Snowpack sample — Loveland Pass, Silver Plume, Colorado, USA (2/11/26, 12:00 PM MST)
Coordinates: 39.663, -105.886
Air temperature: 35 °F
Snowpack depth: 82 cm
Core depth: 20 cm
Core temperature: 17.6 °F
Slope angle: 13°, slope face: 12°
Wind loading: high
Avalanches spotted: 1
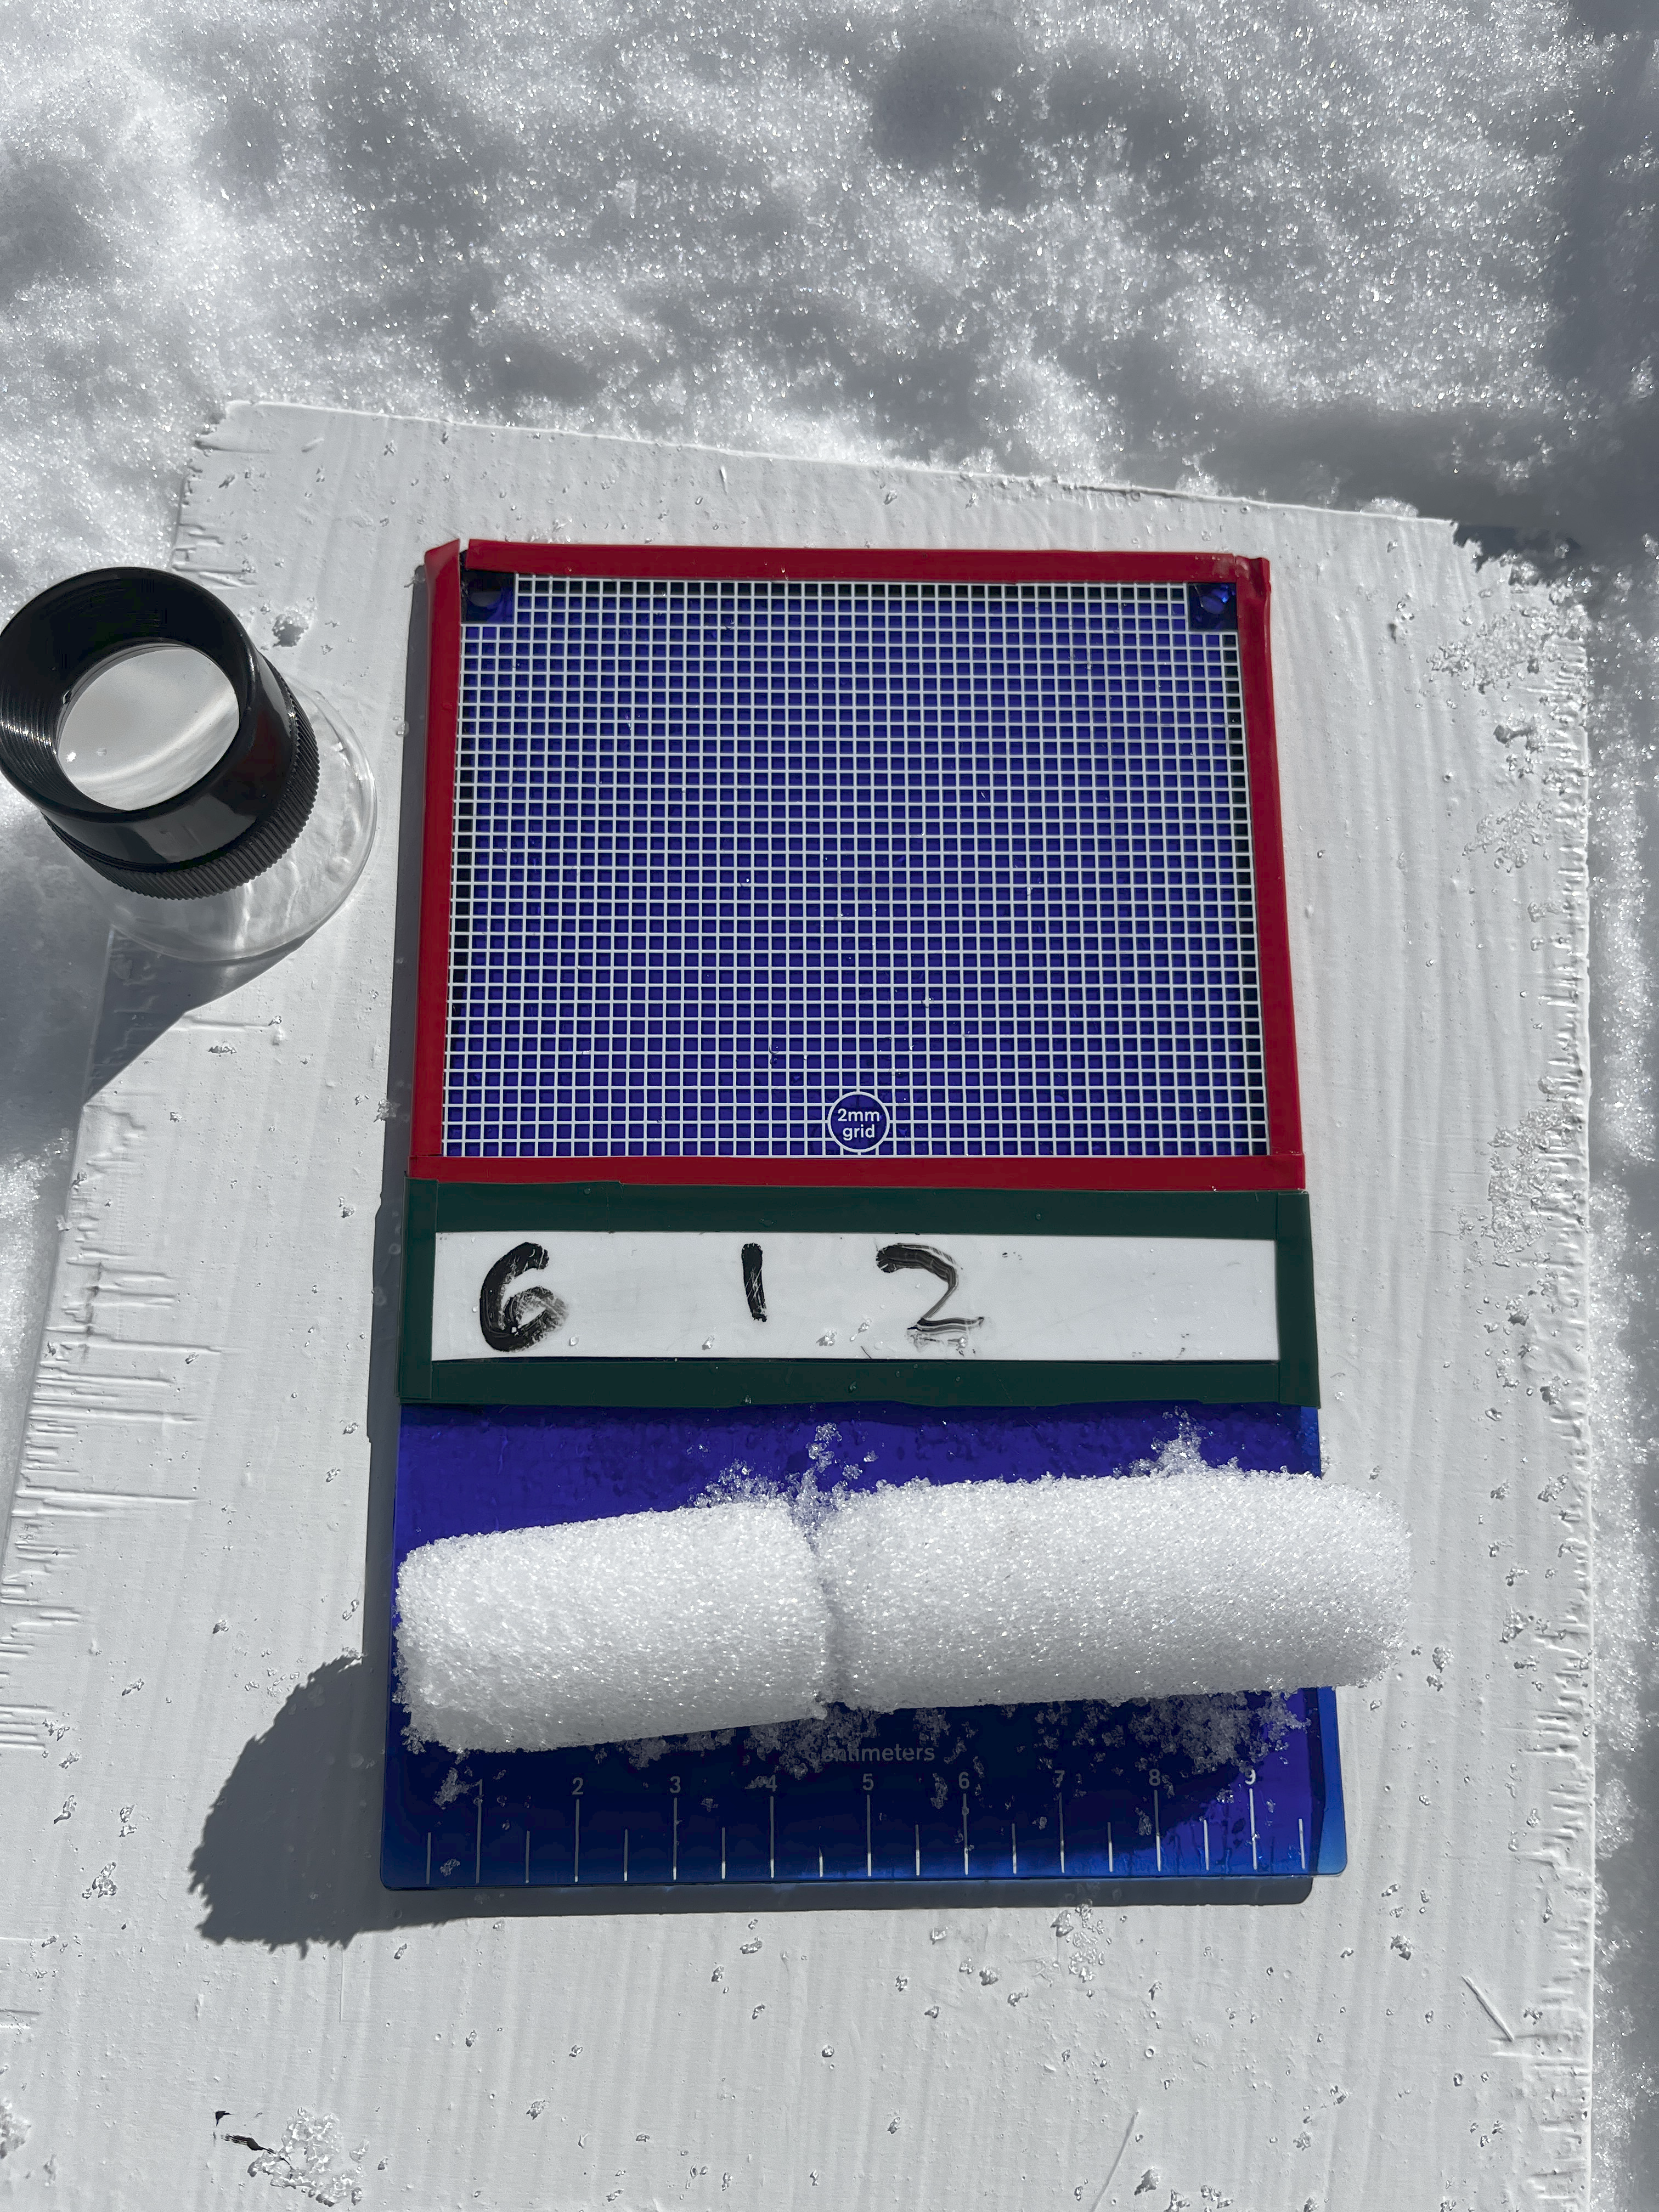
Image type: crystal_card
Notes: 1 small avalanche spotted on the north side of the bowl, lots of wind loading